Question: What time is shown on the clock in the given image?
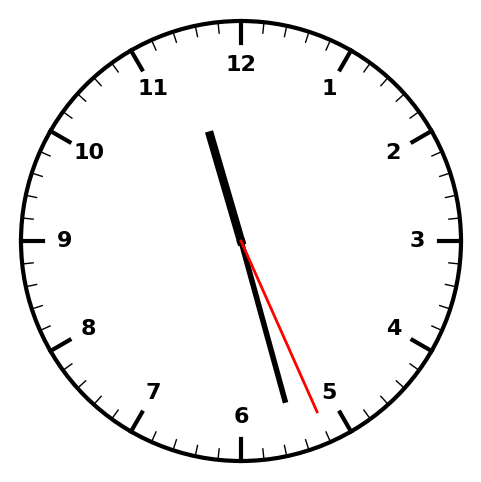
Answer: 11:27:26